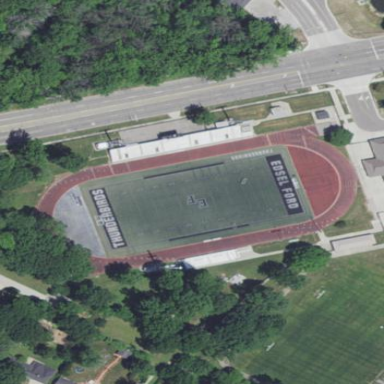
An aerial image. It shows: American football pitch.